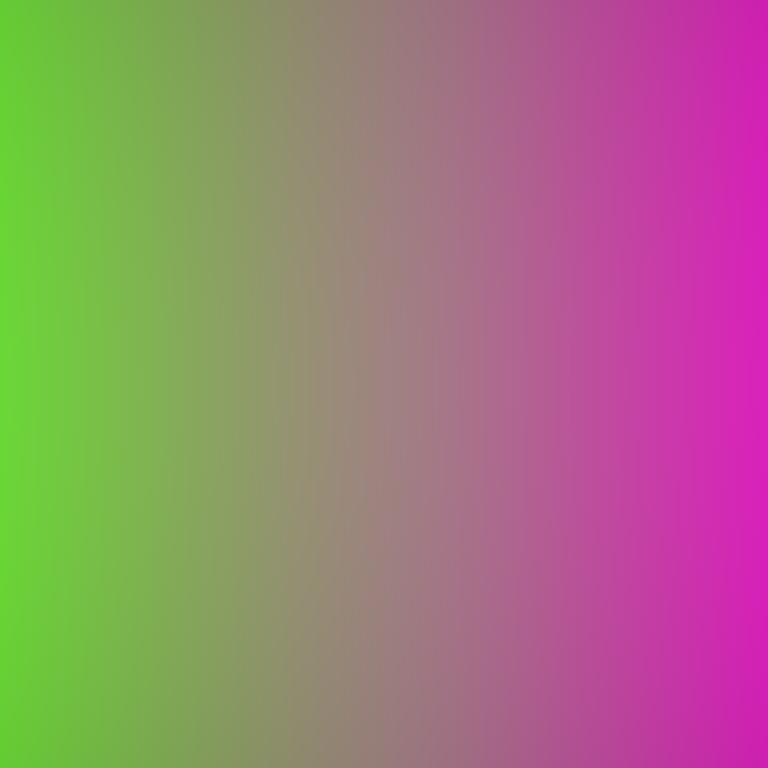
Abstract light effect, smooth gradient from vibrant green to bright magenta, energetic atmosphere, soft blend, no room, no furniture, no objects.